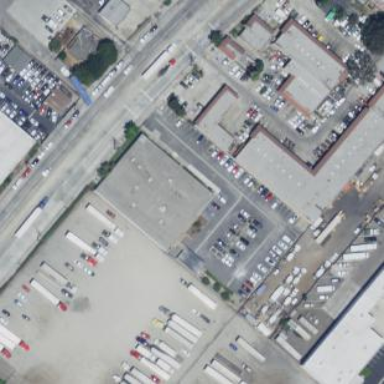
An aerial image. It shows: Commercial building.